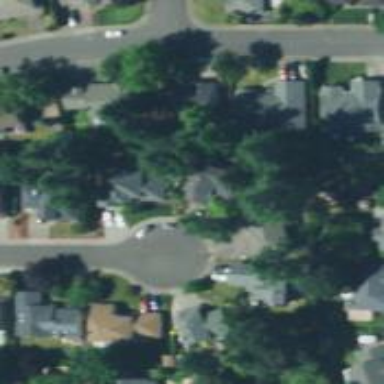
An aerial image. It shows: Residential road.